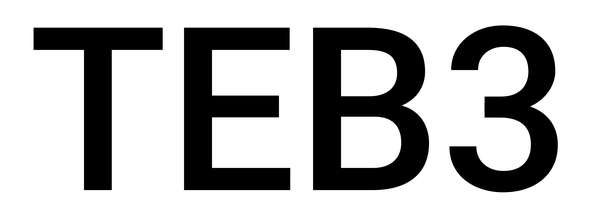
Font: Roboto_Medium